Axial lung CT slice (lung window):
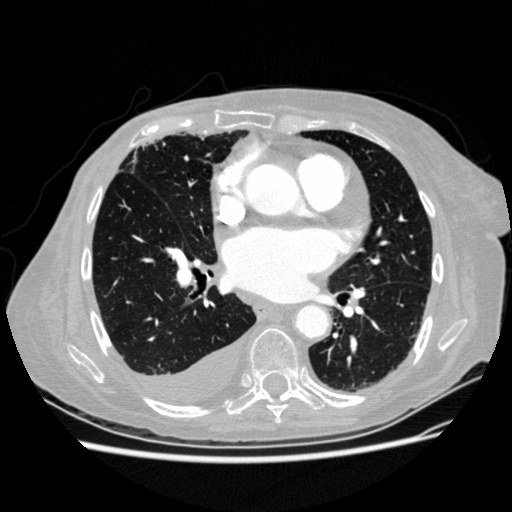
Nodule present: no